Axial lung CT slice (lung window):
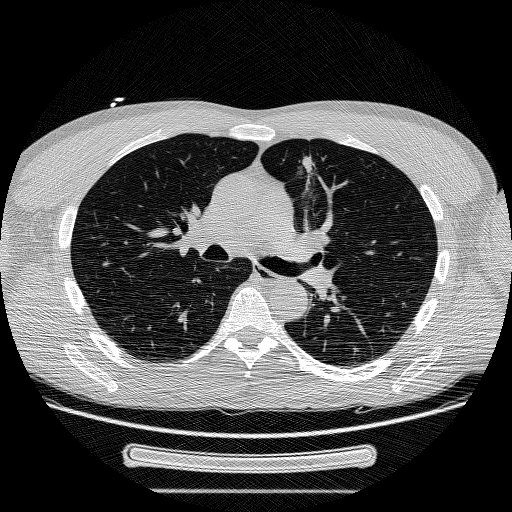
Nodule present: yes
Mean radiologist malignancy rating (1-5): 4.333